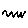
Label: zigzag